Aerial crown-view tile of a tropical tree (Barro Colorado Island, Panama), acquired 20250414:
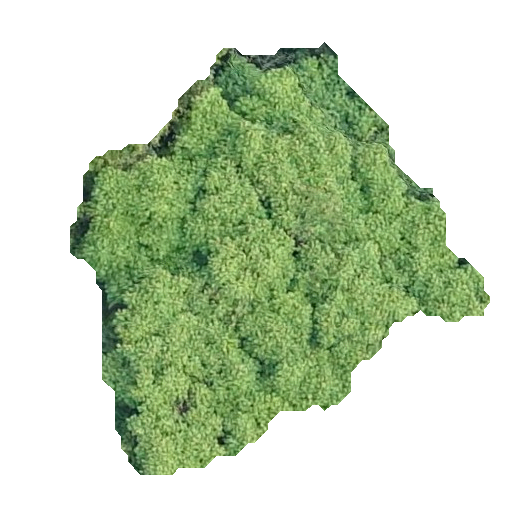
Species: Tachigali panamensis
GBIF accepted scientific name: Tachigali panamensis
Crown area: 160.93 m²